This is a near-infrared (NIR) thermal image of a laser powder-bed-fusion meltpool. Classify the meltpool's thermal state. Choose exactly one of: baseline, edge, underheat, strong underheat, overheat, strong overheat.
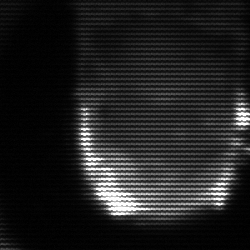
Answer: baseline